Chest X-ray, PA view. Patient: 51 years old, sex F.
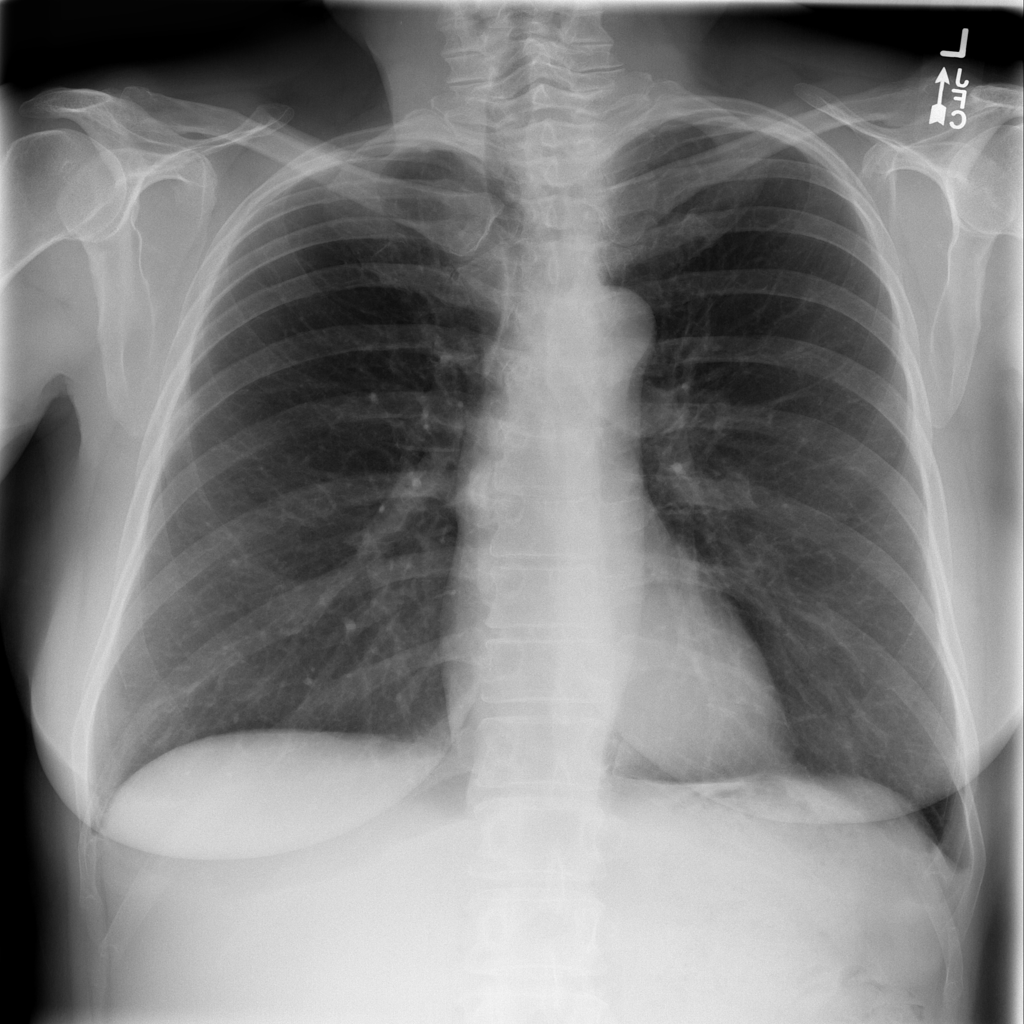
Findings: No Finding